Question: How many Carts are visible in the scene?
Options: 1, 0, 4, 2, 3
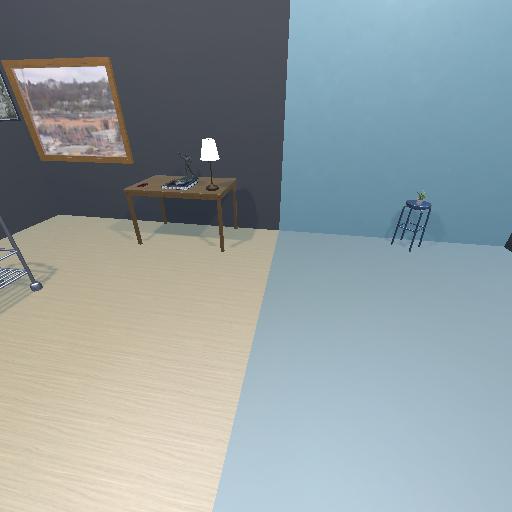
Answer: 1